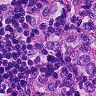
Metastatic tissue present: yes